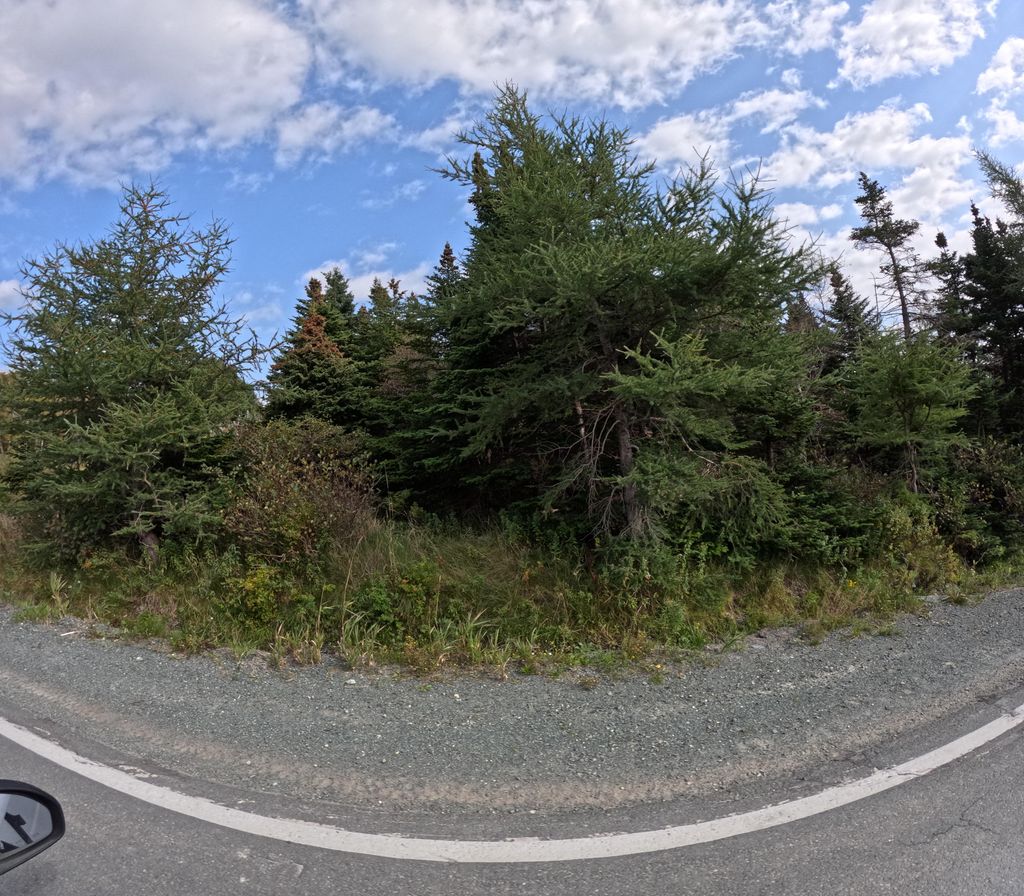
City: st_johns